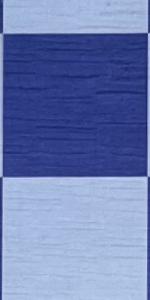
Label: Empty